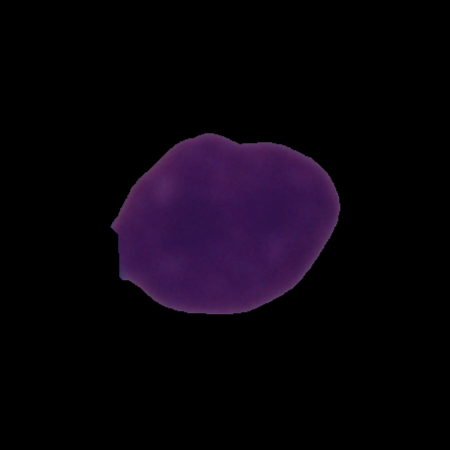
Label: cancer